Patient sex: M
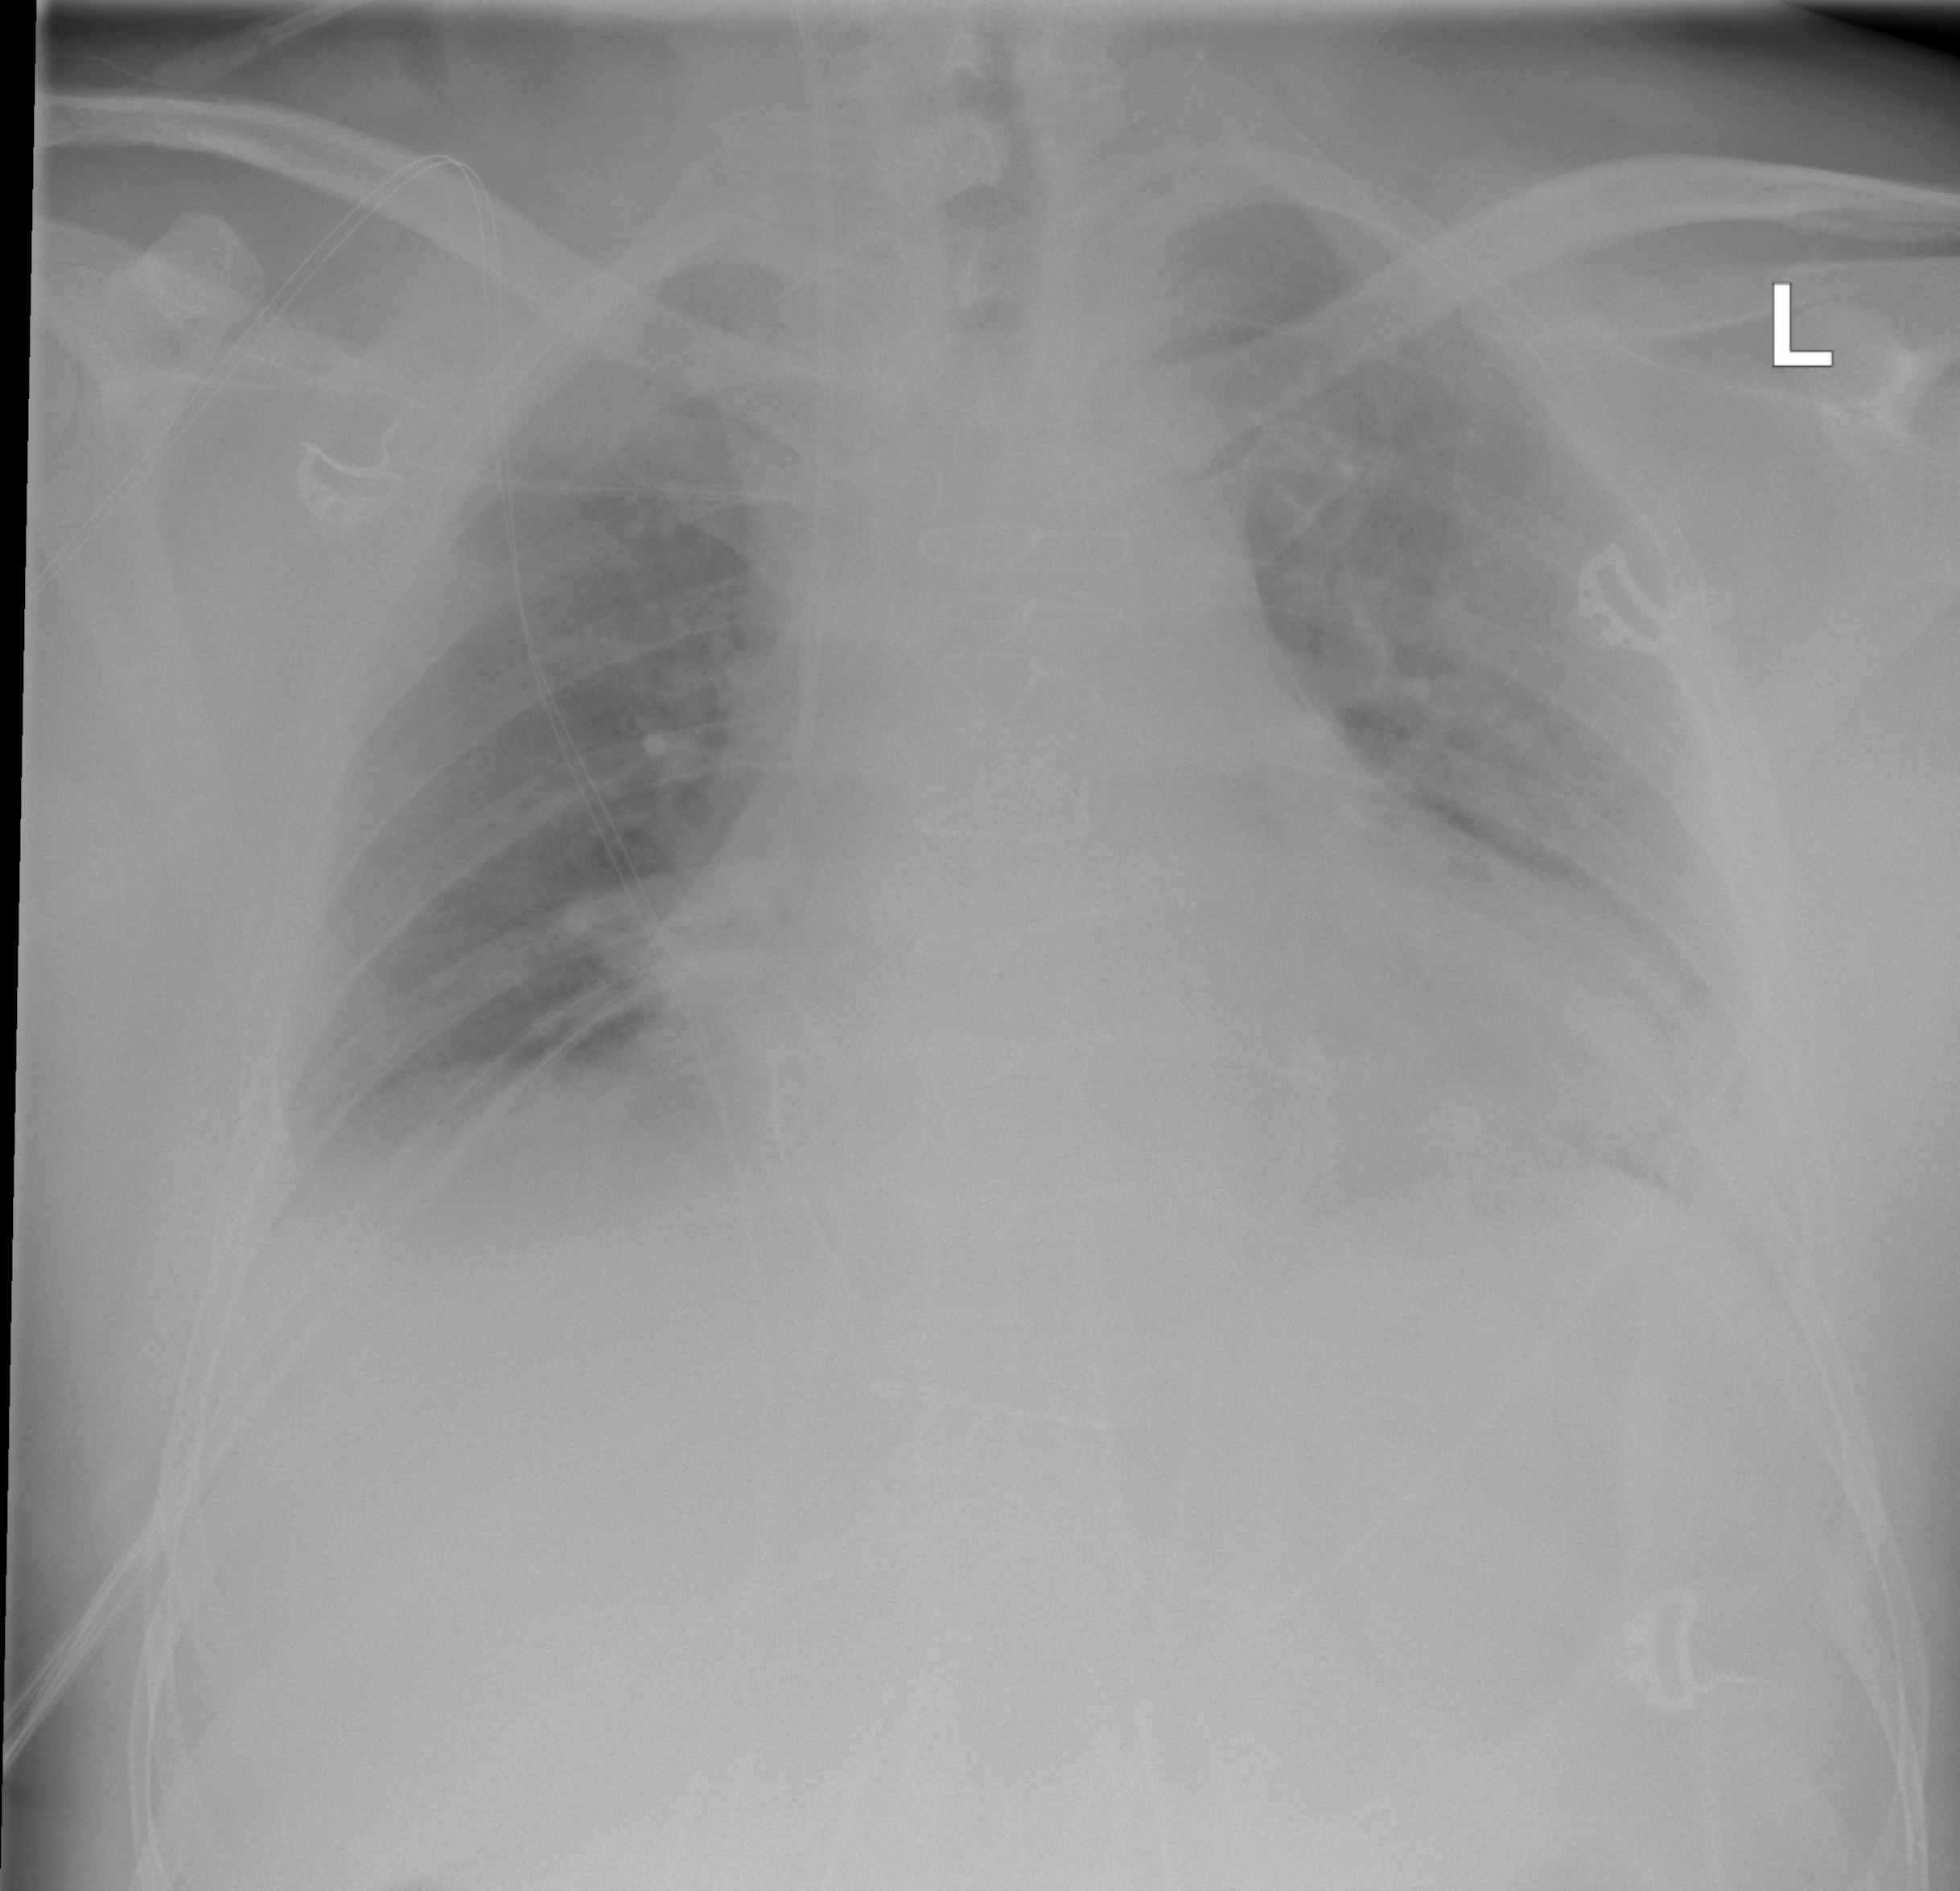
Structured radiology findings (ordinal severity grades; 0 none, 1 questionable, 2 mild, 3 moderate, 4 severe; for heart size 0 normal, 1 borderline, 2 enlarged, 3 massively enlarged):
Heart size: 2
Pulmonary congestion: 0
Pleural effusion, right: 1
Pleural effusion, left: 2
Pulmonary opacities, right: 0
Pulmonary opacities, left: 0
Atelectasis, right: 2
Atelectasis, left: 2